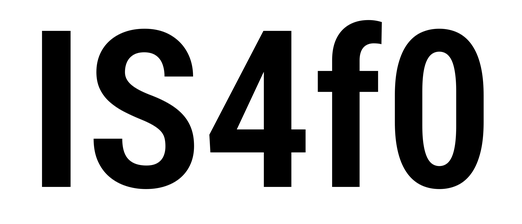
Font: Roboto_Condensed_SemiBold